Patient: sex F, age 83
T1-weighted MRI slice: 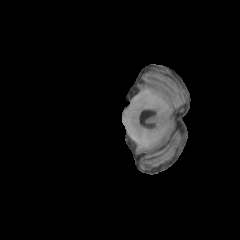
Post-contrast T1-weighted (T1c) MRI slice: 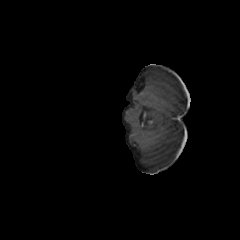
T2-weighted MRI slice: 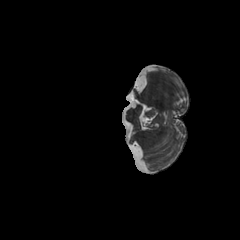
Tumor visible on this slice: no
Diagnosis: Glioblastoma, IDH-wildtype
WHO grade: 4